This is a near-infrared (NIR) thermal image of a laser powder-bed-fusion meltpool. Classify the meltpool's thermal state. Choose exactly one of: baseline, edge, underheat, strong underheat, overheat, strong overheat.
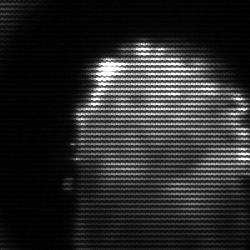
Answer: baseline